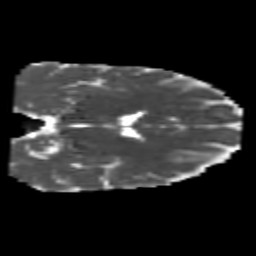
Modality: MD
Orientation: coronal
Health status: healthy
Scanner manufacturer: philips
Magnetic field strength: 3 T
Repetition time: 6.964 s
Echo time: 0.092 s